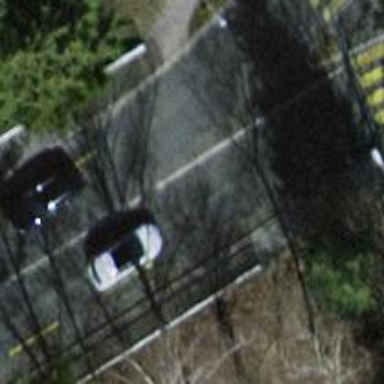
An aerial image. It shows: Primary highway with asphalt surface. There are sidewalks on both sides and separate lane for cycling with asphalt surface.